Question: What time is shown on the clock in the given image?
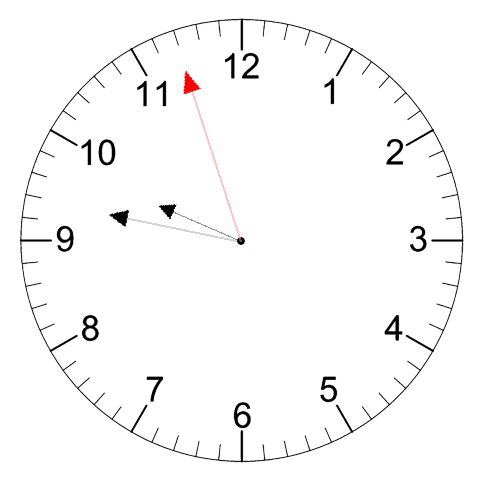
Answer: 09:46:57